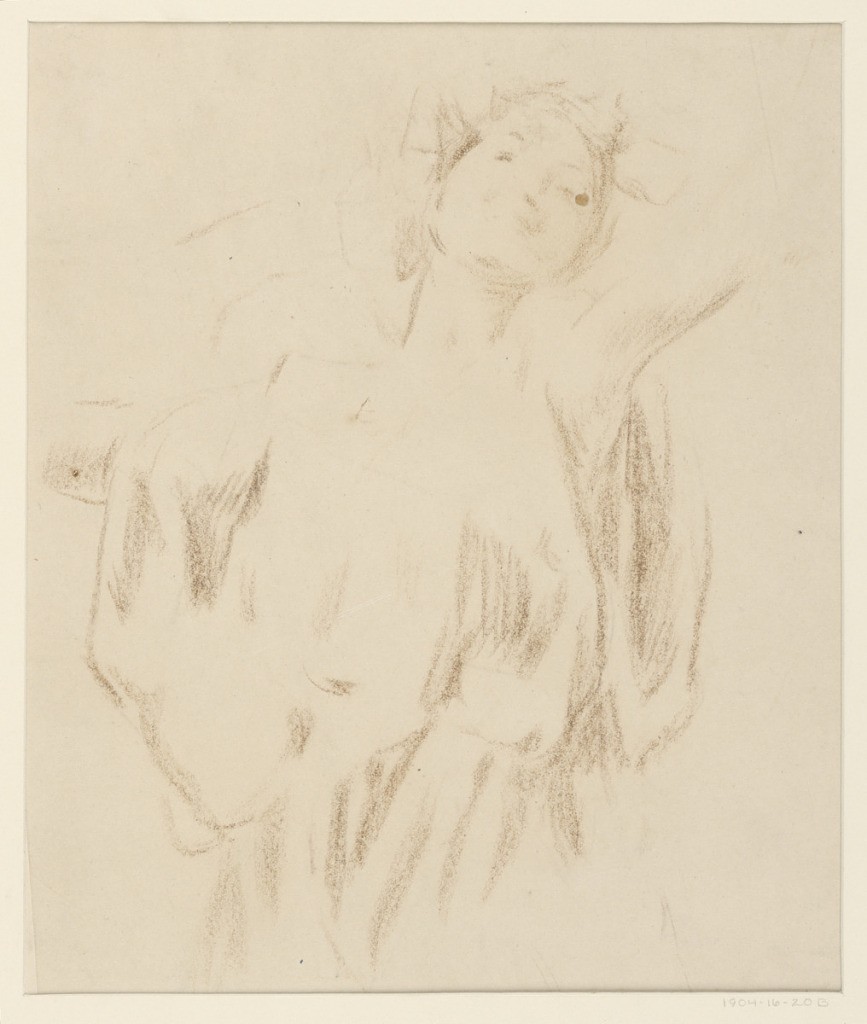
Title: Study for a woman, “Vintage Festival,” Mendelssohn Glee Club, New York, NY
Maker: Robert Frederick Blum, American, 1857–1903
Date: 1895–1898
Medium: Pastel crayon on tracing paper mounted to board
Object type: Drawing
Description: Sketch of a female figure. The upper part of the body is shown with the left forearm lying upon the head which is shown thrown back and turned towards the spectator.